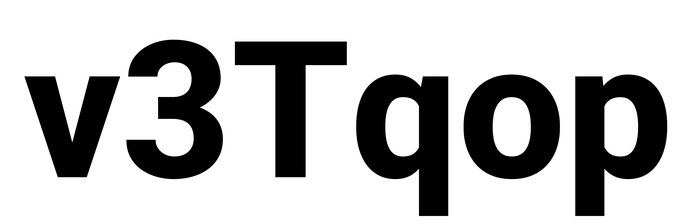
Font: Roboto_ExtraBold